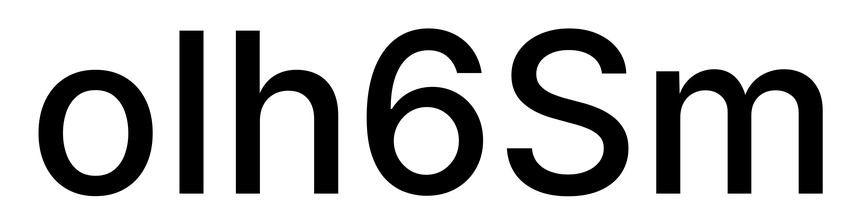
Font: Inter_Medium